Question: I'm making an unordered list to which I apply a custom 'list-style-image'. It looks like this:

Where the list starts at the second line. As you can see, the alignment of the text to the list image isn't right. How can I fix this?
I've already tried with:
- - -
'''
.formErrorList {
margin: 10px;
padding-left: 35px;
list-style-image: url("/icons/minus.png");
line-height: 120%;
}
'''
None of these properties seem to have much effect.
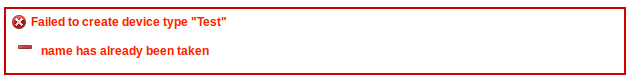
Answer: You should probably just use a 'background-image'.
Check this Q&A for more info: <URL>
'''
.formErrorList
{
margin: 10px;
line-height: 120%;
/* get rid of any bullets etc. */
list-style-type:none;
/* positioning is: 2px horizontal, 6px vertical. adjust to your needs.
you can also use keywords (such as "left", "top")
or percentages (eg. 50%) */
background: url("/icons/minus.png") no-repeat 2px 6px;
/* pad to your liking */
padding: 3px 0px 3px 35px;
}
'''